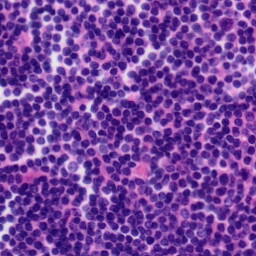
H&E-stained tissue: Tonsil